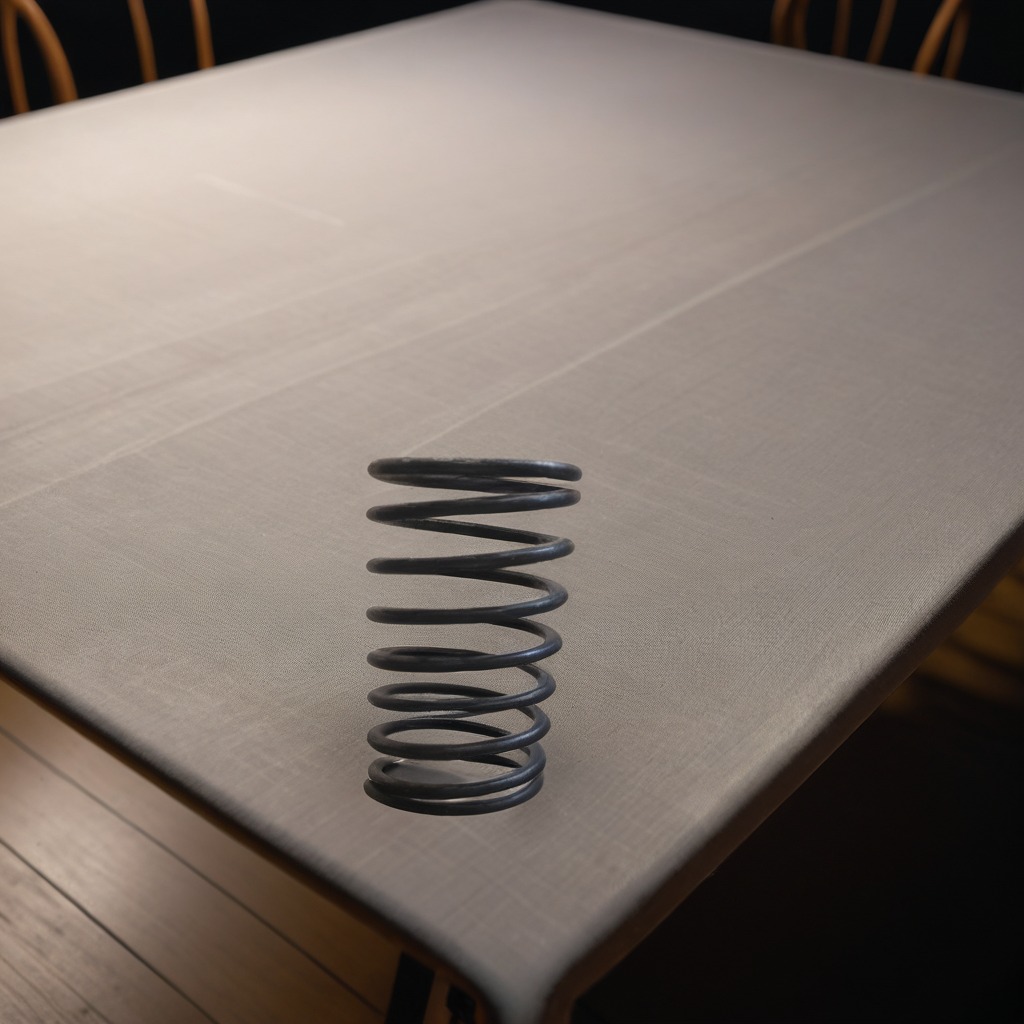
A coiled metal spring lying on the wooden table in the workshop at night